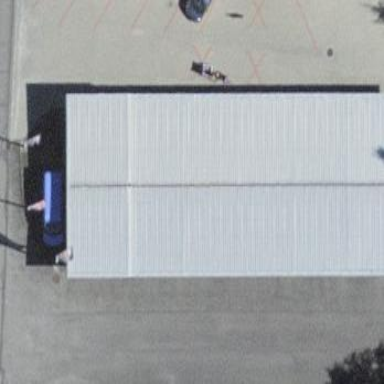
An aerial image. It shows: Group of garages.